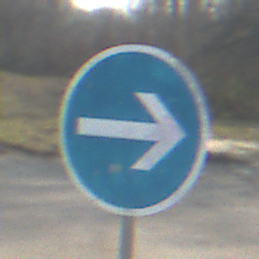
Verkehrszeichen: VorgeschriebeneFahrtrichtungHierRechts
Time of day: MorningAfternoon
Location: Outdoor (Suburban)
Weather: PartlyCloudy
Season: NotSpecified
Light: Natural